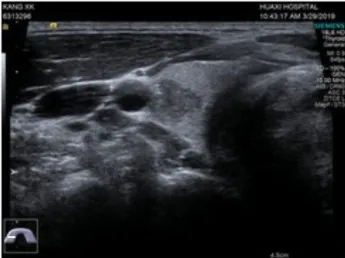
Ultrasound showed a solid hypoechoic and irregularly shaped nodule 13 x 8 x 9 mm in size with microcalcifications, a taller-than-wide shape and suspicious extracapsular extension located in the upper pole of the right thyroid gland. Transverse view.
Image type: radiology (ultrasound)